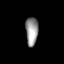
Tissue: prostate
Cell type: T cells
Senescence score: 0.3405
Nuclear area (px): 349
Mean DAPI intensity: 150.441